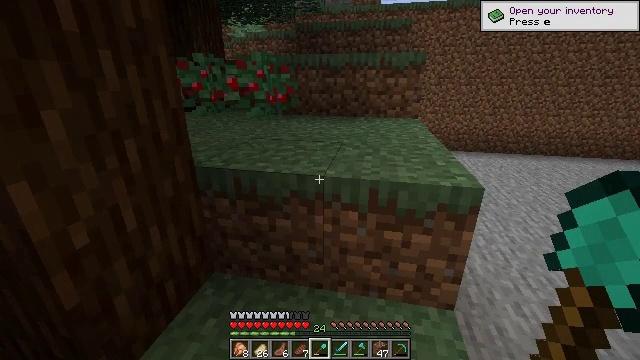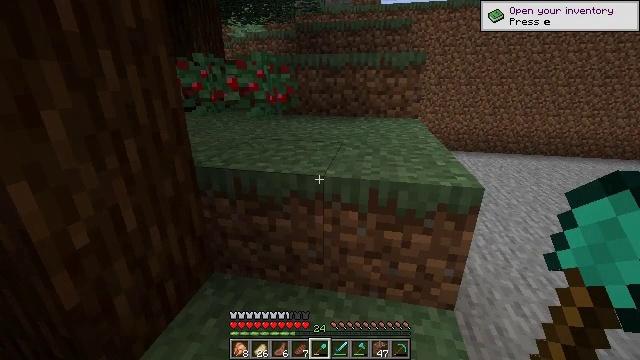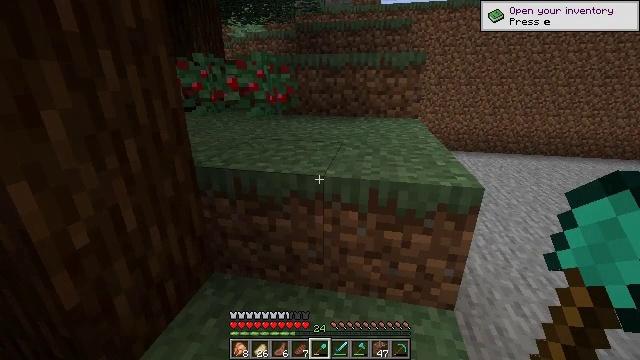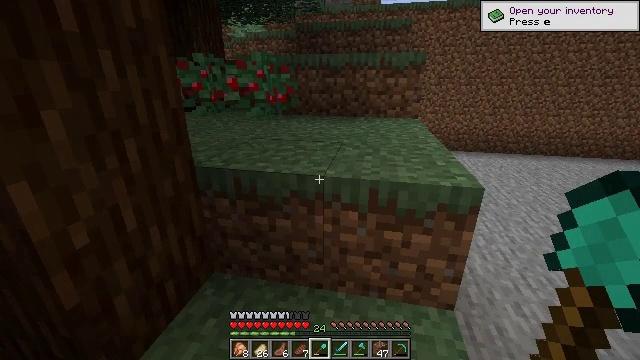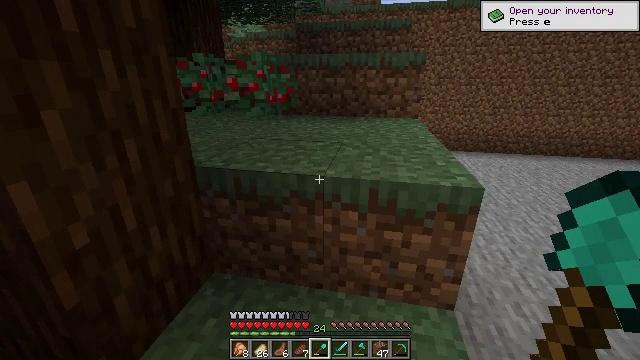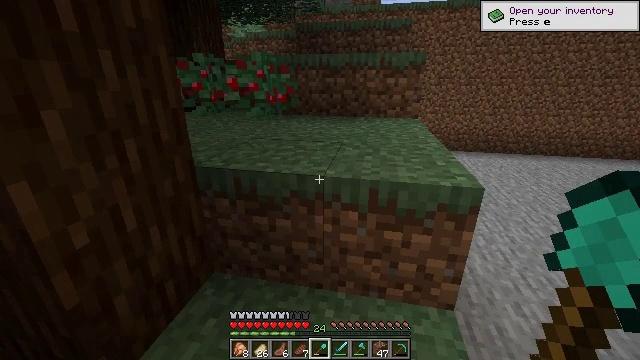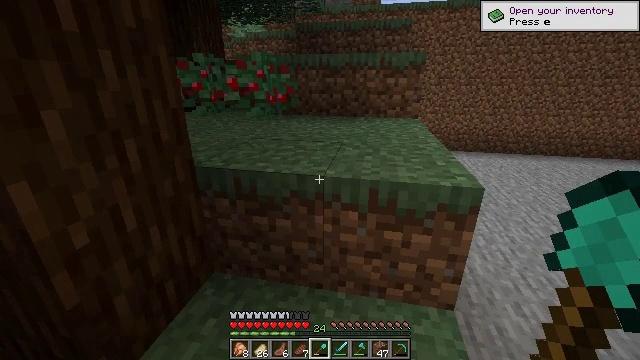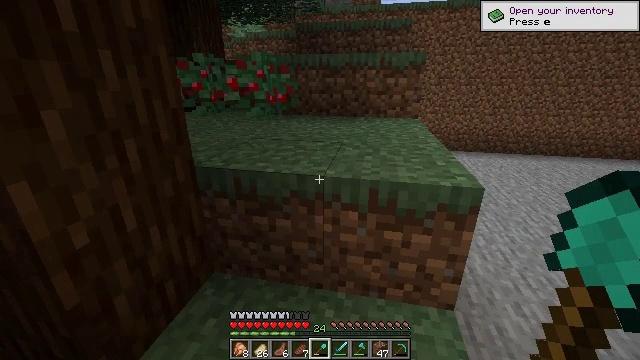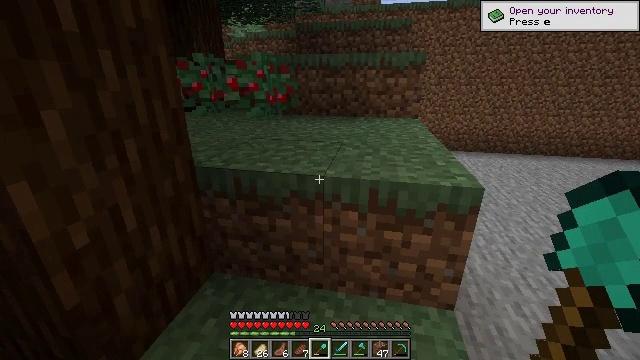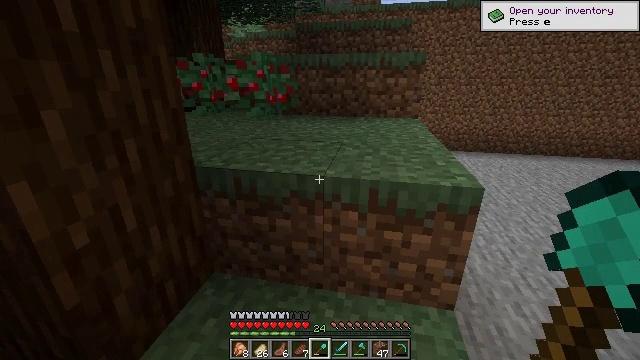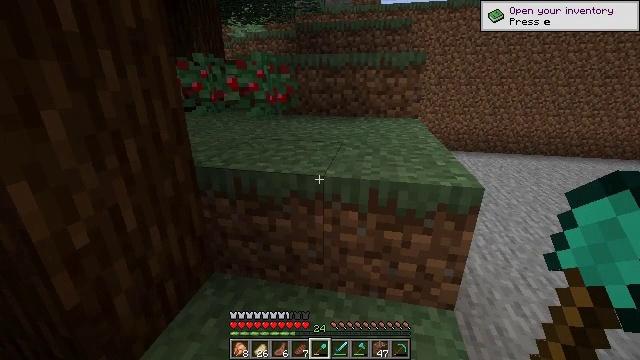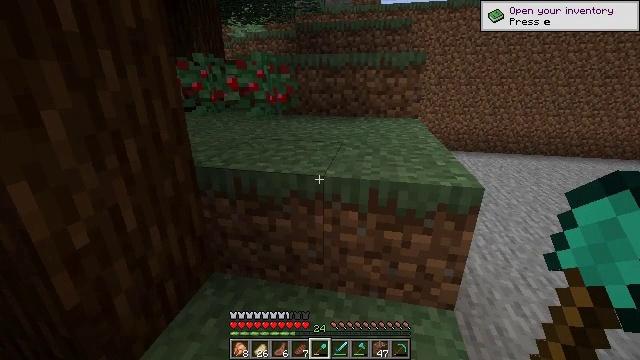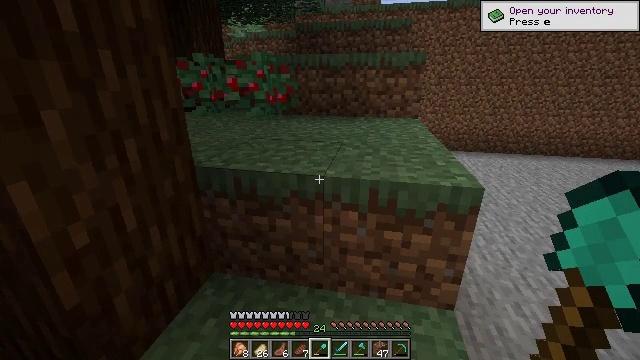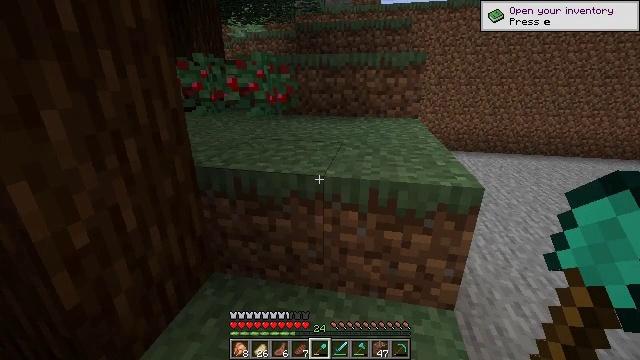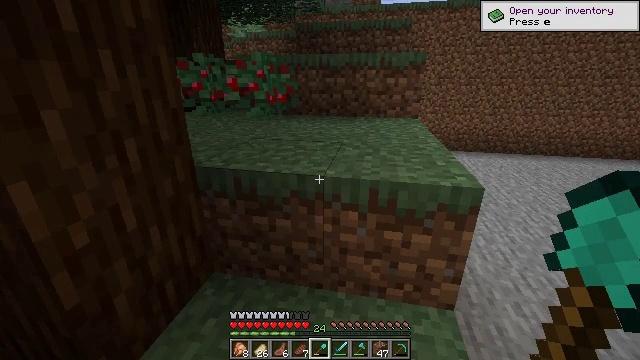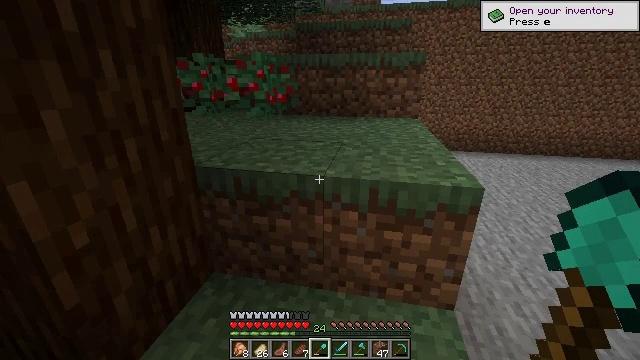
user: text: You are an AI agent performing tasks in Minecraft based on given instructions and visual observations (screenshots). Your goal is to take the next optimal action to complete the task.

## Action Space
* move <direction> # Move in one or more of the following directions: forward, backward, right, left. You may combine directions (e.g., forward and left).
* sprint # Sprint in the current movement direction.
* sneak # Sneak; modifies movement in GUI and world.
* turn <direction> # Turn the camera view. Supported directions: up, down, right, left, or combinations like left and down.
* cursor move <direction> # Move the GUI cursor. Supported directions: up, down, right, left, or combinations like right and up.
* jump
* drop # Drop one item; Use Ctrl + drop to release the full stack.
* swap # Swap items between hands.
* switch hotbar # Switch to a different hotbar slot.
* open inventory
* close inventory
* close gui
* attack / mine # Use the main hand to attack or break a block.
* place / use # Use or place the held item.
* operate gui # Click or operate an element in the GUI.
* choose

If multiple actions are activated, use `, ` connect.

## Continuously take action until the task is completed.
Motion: motion action
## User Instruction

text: Break the large fern to clear the space.
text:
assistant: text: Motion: no_op
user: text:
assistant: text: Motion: no_op
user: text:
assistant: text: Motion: no_op
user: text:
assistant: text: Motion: no_op
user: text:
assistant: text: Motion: no_op
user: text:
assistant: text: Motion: no_op
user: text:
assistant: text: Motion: no_op
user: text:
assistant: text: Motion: no_op
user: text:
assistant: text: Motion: no_op
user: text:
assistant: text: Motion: no_op
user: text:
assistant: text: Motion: no_op
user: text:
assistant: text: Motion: no_op
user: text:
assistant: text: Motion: no_op
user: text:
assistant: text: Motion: no_op
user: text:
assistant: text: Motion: no_op
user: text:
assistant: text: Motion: no_op
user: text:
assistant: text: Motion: no_op
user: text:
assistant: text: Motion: no_op
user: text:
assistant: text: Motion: no_op
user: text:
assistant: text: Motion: no_op
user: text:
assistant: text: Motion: no_op
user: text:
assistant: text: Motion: no_op
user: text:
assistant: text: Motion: no_op
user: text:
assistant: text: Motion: no_op
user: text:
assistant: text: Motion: no_op
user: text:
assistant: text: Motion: no_op
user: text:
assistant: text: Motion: no_op
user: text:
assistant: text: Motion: no_op
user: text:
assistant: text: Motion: no_op
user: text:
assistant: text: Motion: no_op